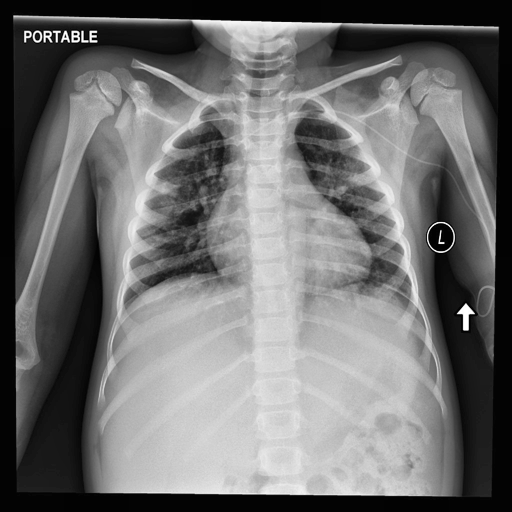
Finding: NORMAL